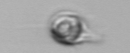
Label: Balanion